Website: apple
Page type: billing-address
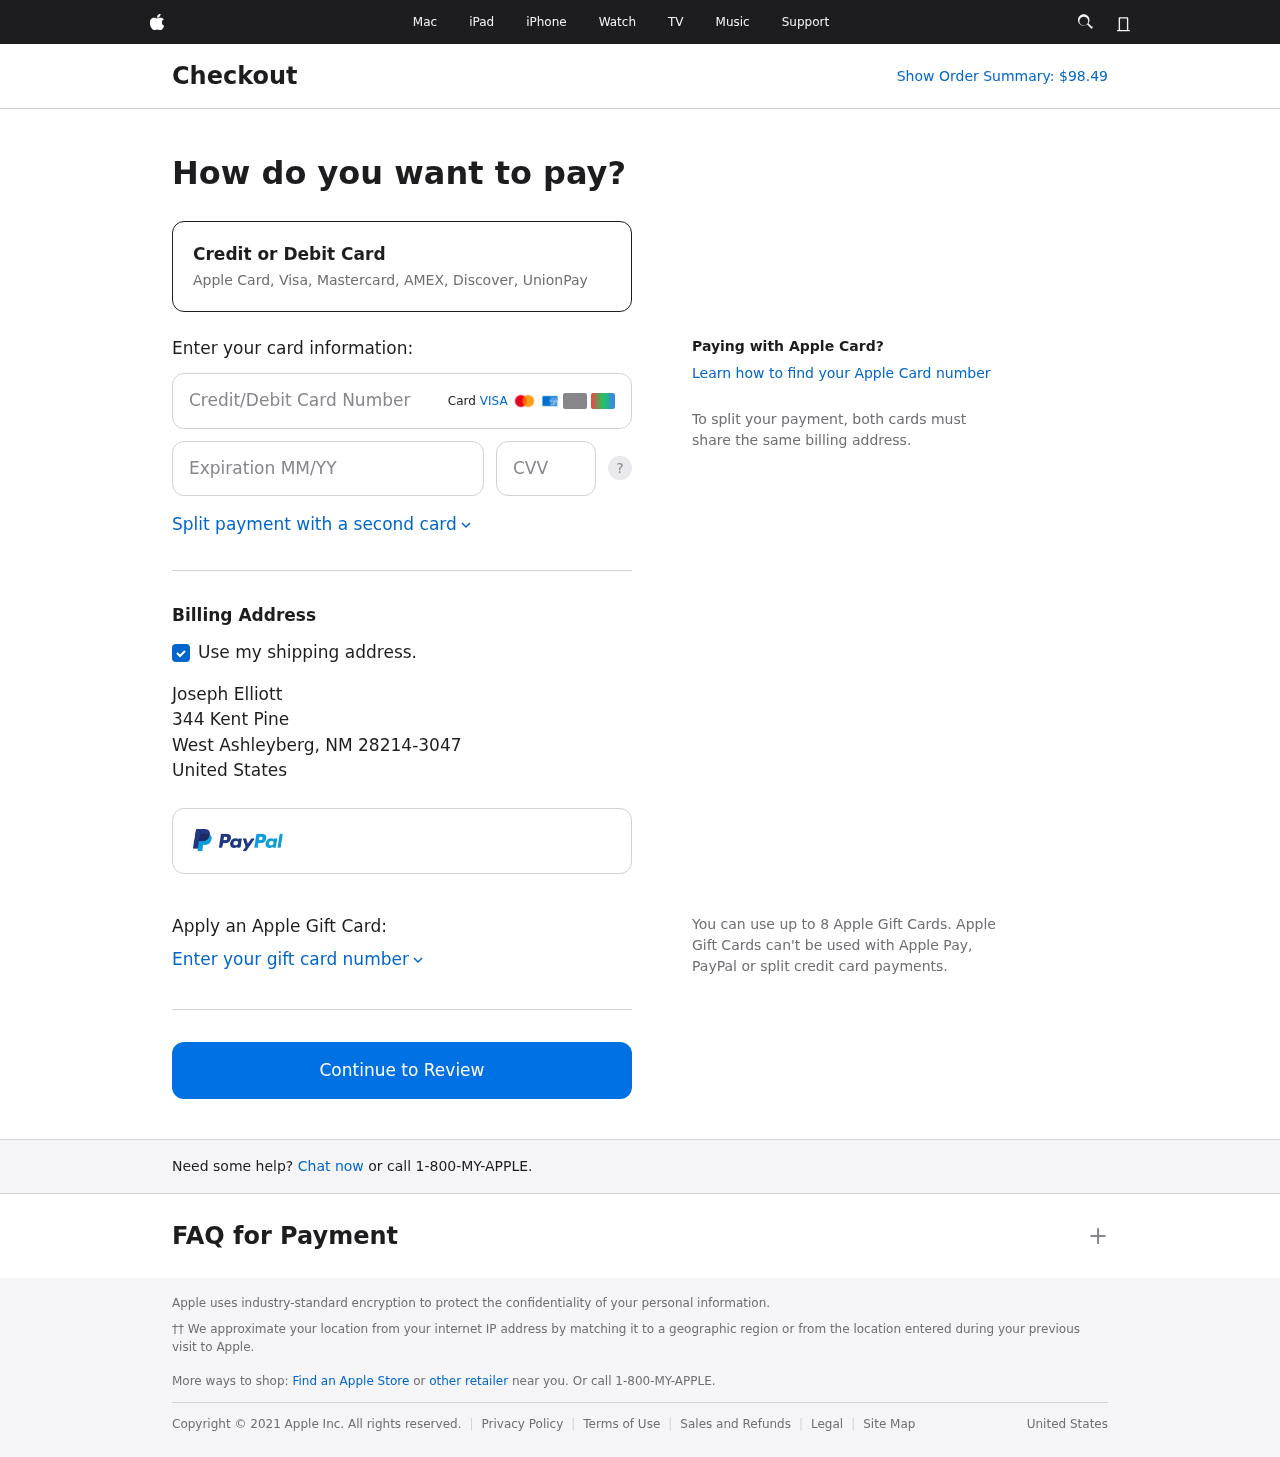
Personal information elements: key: PII_CARD_CVV
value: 5141
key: PII_CARD_EXPIRY
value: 05/29
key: PII_CARD_NUMBER
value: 3772 9297 2488 488
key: PII_CITY
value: West Ashleyberg
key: PII_COUNTRY
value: United States
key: PII_FULLNAME
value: Joseph Elliott
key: PII_POSTCODE_FULL
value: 28214-3047
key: PII_STATE_ABBR
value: NM
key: PII_STREET
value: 344 Kent Pine
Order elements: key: ORDER_TOTAL
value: Show Order Summary: $98.49